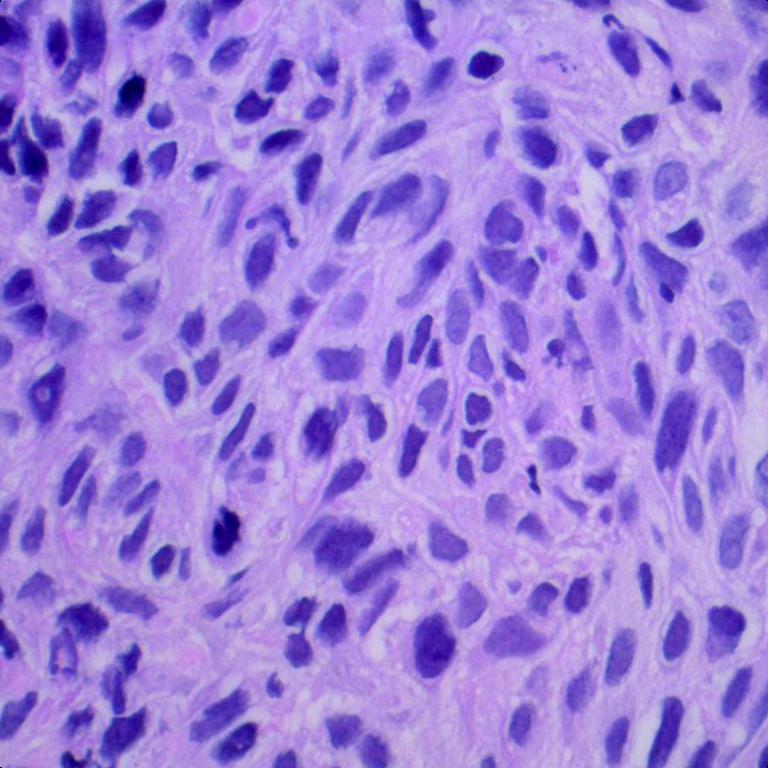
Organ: lung
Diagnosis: squamous carcinomas